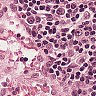
Metastatic tissue present: no